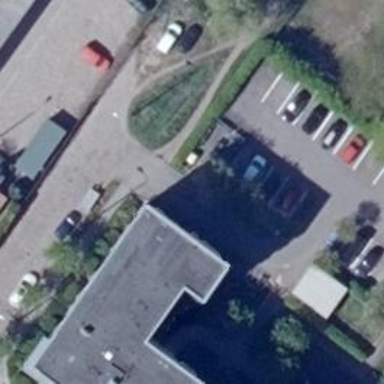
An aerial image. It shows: Sidewalk along the footway.